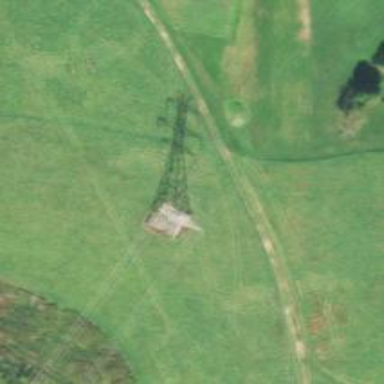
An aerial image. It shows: Lattice structure tower used for power distribution.